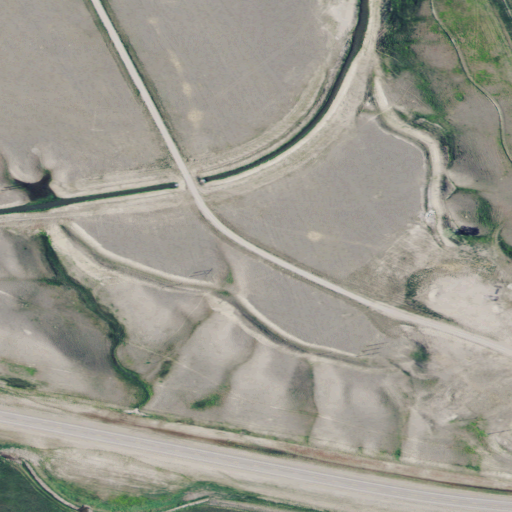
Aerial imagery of mountain in Montana named Suicide Hill containing grassland, open development, shrub, pasture, low intensity development, and cultivated crops